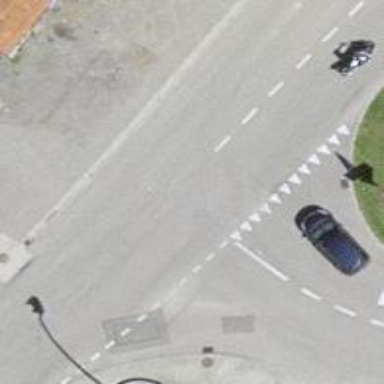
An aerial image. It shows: Road with "give way" sign.